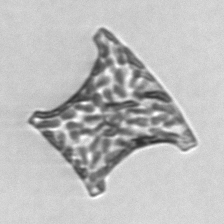
Label: Eucampia